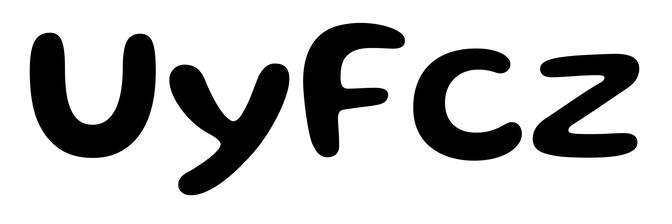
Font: Gluten_Medium